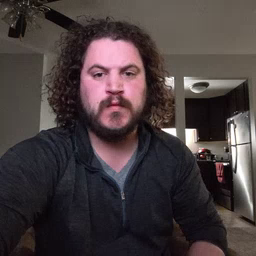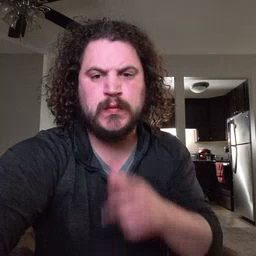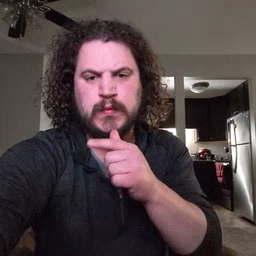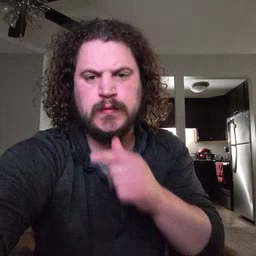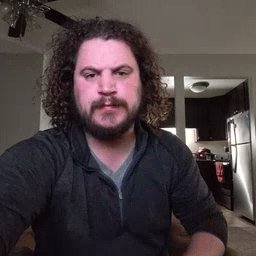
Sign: who